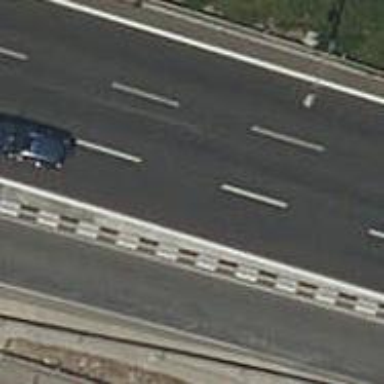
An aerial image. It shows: Kerb serving as barrier.